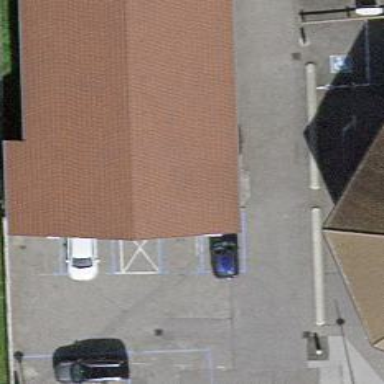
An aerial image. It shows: Public surveillance system set up around building.